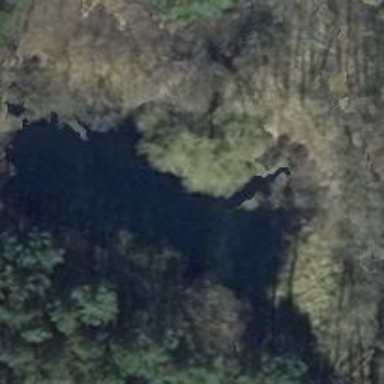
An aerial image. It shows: Peaceful pond surrounded by nature.